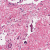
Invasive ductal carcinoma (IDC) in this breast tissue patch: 0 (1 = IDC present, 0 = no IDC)